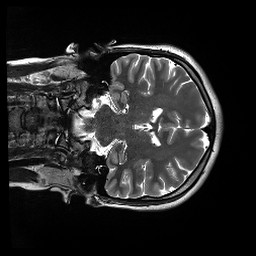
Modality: T2w
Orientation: coronal
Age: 19
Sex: female